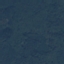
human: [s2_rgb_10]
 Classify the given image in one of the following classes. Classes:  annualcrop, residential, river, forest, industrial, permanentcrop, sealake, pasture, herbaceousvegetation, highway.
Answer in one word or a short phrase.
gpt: Forest